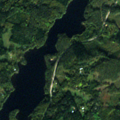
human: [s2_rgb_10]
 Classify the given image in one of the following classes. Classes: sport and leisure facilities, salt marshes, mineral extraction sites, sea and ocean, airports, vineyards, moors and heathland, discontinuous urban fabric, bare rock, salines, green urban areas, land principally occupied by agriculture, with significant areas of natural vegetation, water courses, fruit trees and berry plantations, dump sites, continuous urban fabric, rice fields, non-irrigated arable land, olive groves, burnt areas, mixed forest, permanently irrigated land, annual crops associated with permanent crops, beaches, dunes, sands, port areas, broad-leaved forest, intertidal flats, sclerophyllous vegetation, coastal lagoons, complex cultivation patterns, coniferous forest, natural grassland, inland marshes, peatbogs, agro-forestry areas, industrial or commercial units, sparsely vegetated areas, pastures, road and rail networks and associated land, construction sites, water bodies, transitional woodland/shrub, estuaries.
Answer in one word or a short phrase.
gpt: coniferous forest, mixed forest, transitional woodland/shrub, water bodies